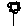
Label: flower